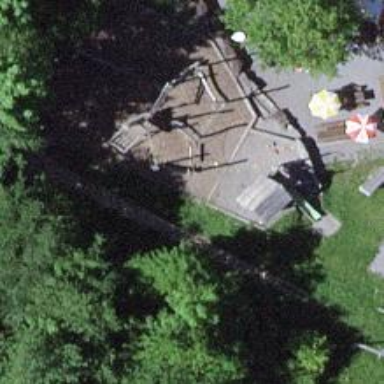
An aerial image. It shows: Playground area for leisure land.